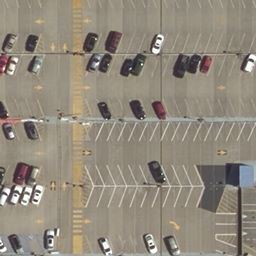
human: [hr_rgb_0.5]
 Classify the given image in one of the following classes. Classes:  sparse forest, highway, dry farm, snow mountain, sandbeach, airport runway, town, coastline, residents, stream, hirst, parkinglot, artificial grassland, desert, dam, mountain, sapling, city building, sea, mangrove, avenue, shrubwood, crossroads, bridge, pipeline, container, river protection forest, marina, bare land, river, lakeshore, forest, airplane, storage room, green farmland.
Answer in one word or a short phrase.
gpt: parkinglot